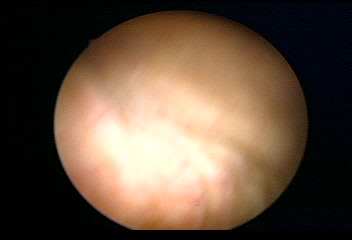
Modality: WLC
Class: Normal mucosa
Bladder cancer association: No